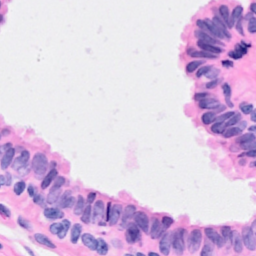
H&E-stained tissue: Breast